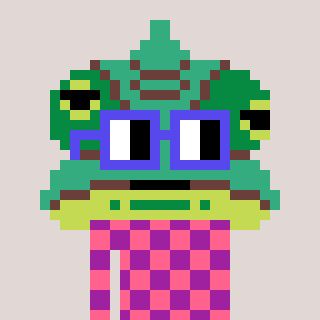
a pixel art character with square blue glasses, a chameleon-shaped head and a magenta-colored body on a warm background